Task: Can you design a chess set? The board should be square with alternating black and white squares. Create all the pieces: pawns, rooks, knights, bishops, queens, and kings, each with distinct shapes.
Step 2:
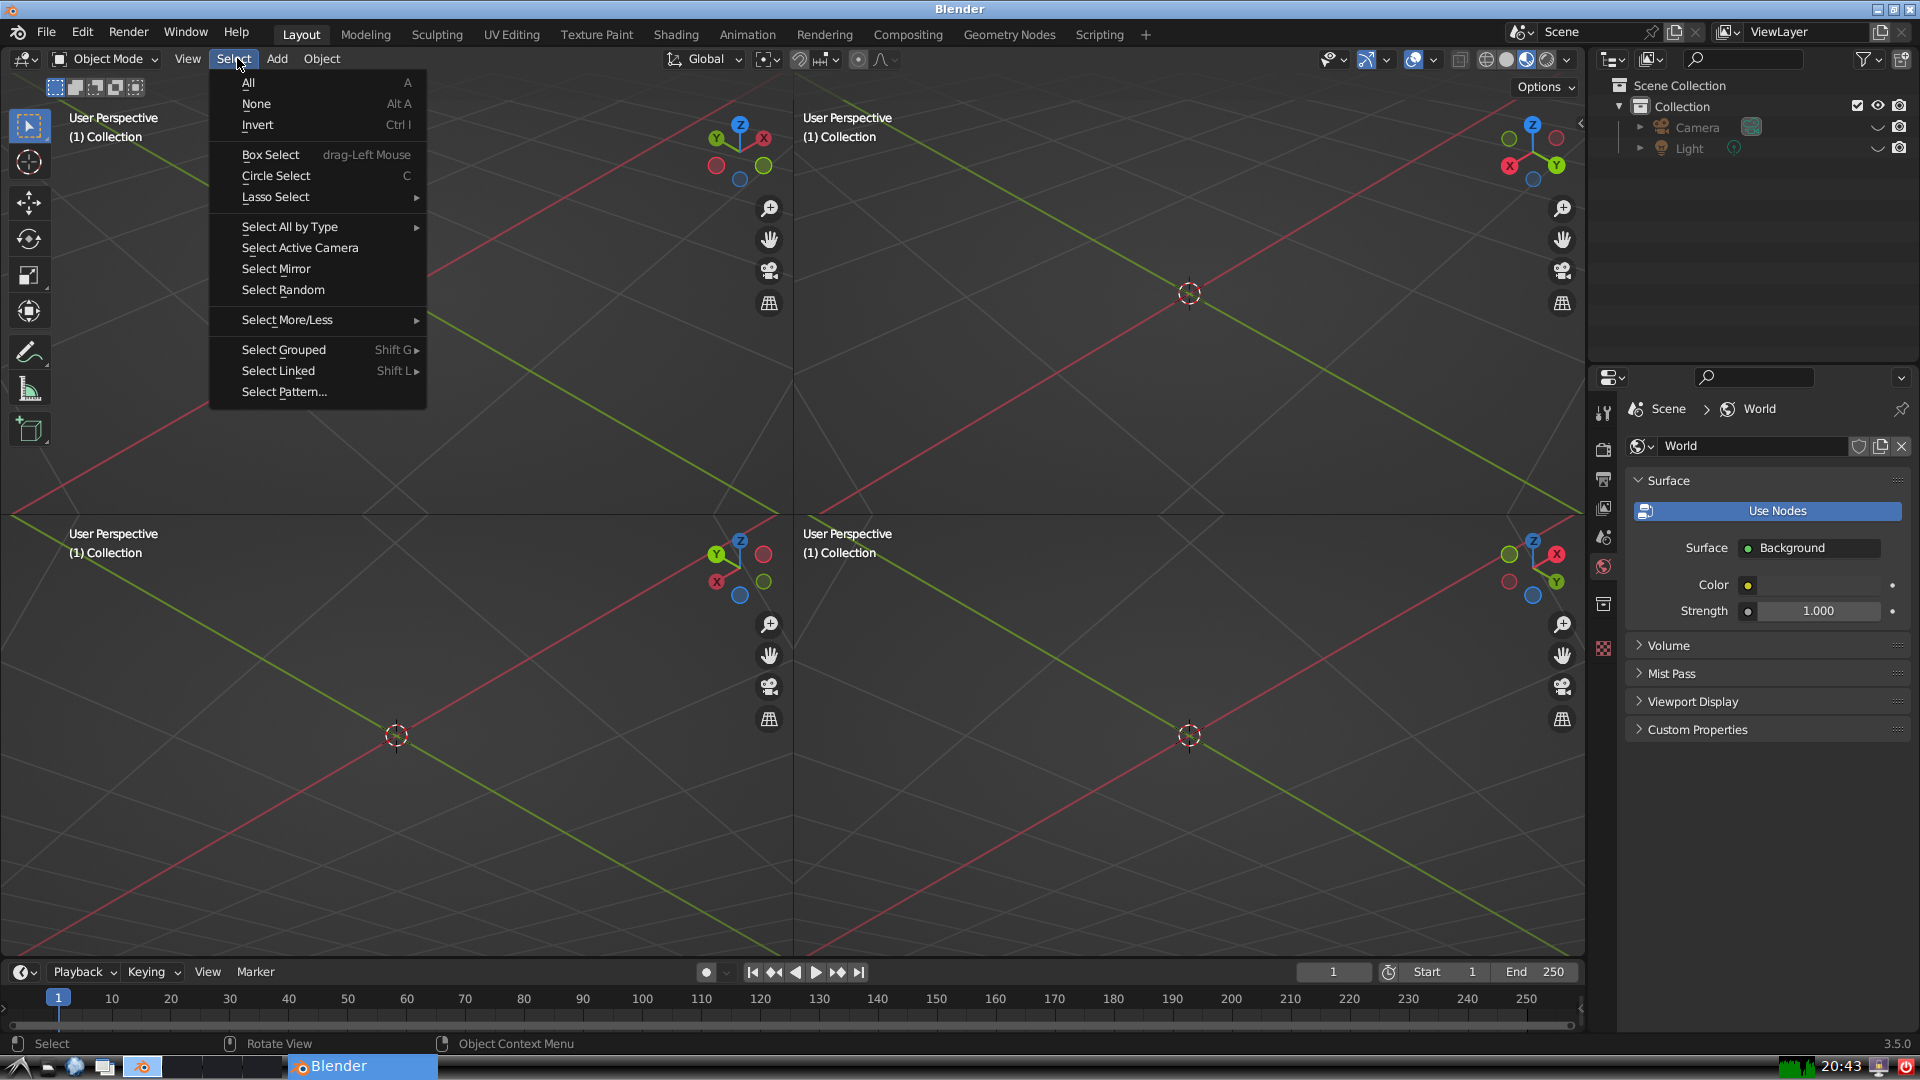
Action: {"mouse_move": [237, 230]}